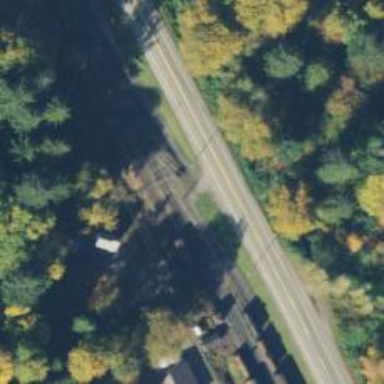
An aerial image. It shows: Railway crossing.